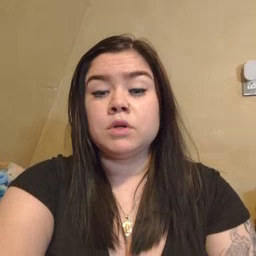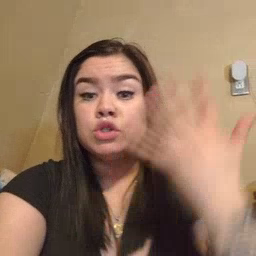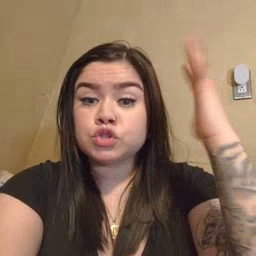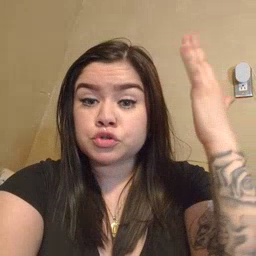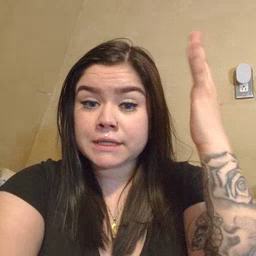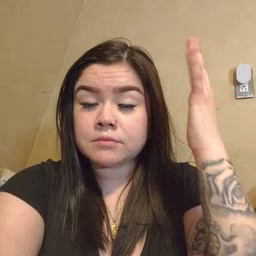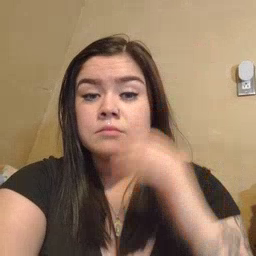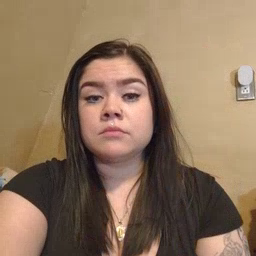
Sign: tree